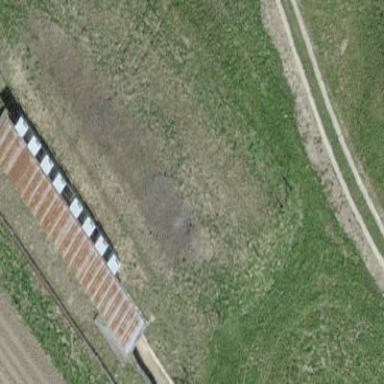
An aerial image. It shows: Retaining wall.